Aerial crown-view tile of a tropical tree (Barro Colorado Island, Panama), acquired 20250317:
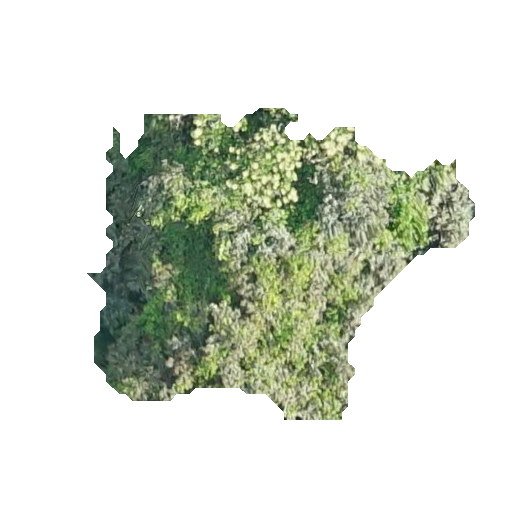
Species: Luehea seemannii
GBIF accepted scientific name: Luehea seemannii
Crown area: 119.701 m²